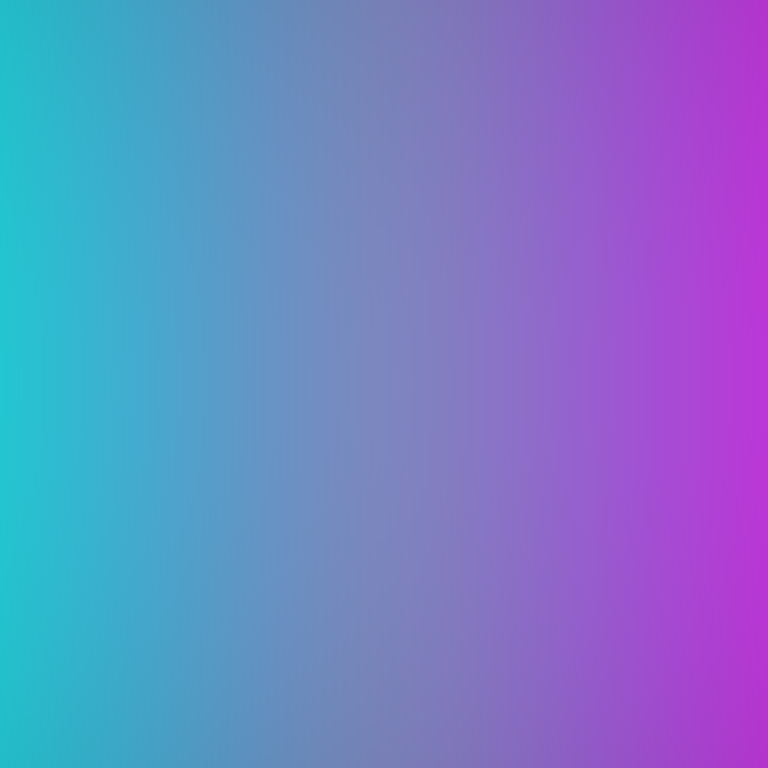
Abstract light effect, smooth gradient from teal to magenta, calm atmosphere, soft blend, no room, no furniture, no objects.